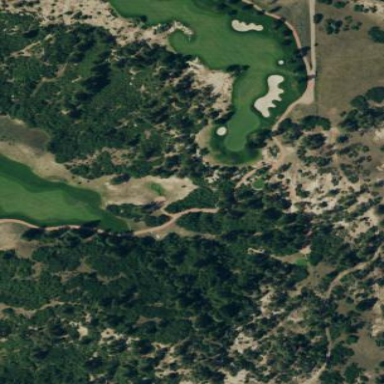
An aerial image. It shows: Rough grassy area used for golf.